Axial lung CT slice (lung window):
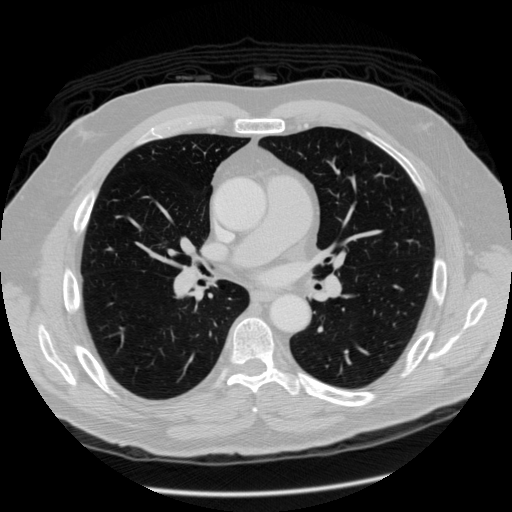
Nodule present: no